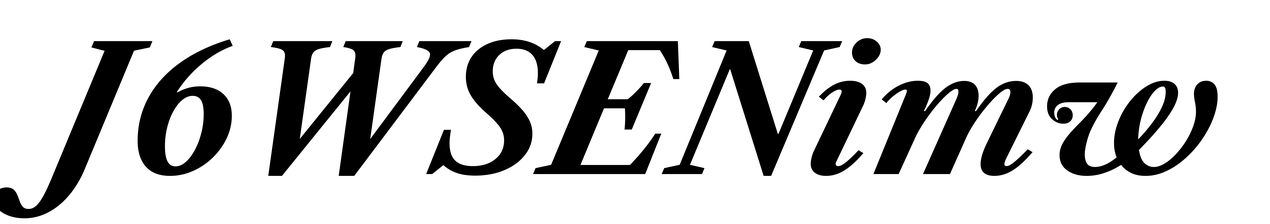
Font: LibreCaslonText-Italic_Bold_Italic